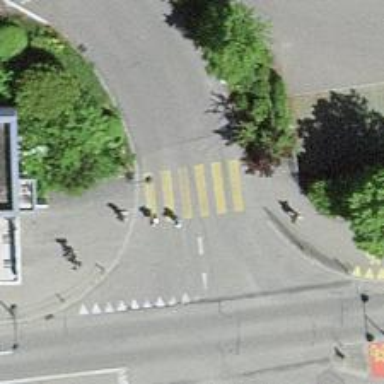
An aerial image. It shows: Uncontrolled zebra crossing on the road.